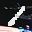
Label: 1